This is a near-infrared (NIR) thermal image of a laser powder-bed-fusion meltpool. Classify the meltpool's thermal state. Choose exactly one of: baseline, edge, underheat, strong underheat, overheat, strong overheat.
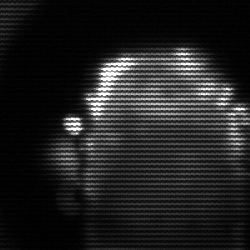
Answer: baseline